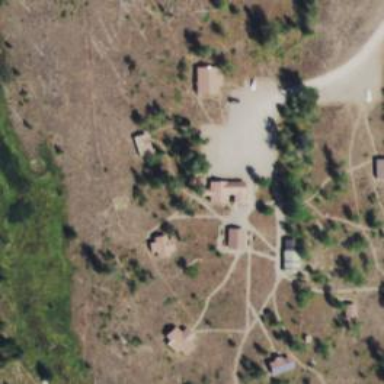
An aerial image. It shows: Hostel for tourism.